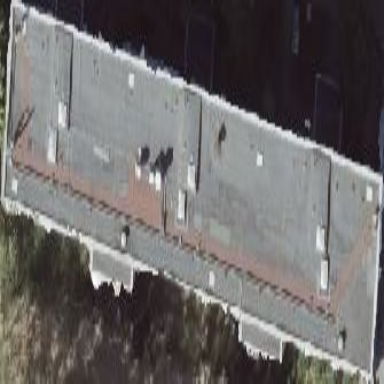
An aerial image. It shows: Apartment building with flat roof.